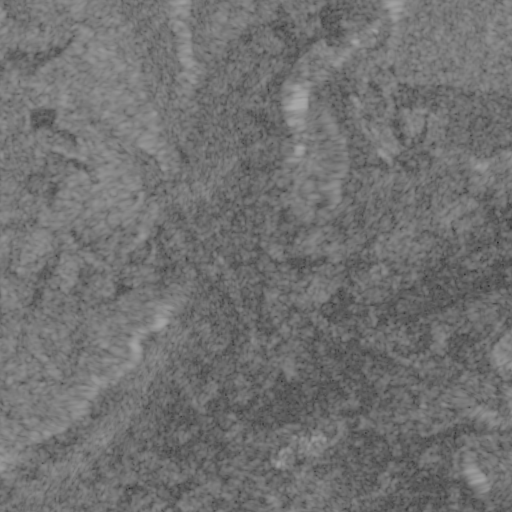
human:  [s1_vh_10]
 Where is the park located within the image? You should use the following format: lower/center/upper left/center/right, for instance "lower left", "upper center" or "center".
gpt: The park is located in the lower right of the image.
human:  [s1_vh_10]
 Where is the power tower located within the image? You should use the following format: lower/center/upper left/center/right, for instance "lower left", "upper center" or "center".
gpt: The power tower is located in the lower left of the image.
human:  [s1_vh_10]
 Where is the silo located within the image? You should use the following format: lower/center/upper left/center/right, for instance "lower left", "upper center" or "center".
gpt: The silo is located in the upper center of the image.
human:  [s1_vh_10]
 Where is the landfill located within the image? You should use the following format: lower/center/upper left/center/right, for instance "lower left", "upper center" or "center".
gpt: There is no landfill in the image.

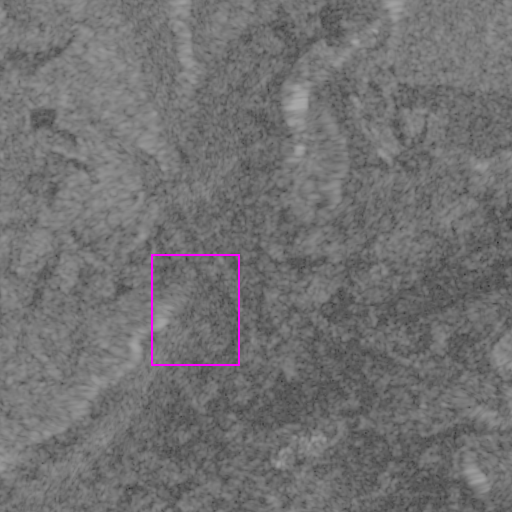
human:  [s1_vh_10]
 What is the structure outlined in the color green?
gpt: There is no green outline.
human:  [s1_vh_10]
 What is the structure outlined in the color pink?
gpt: There is no structure outlined in pink.